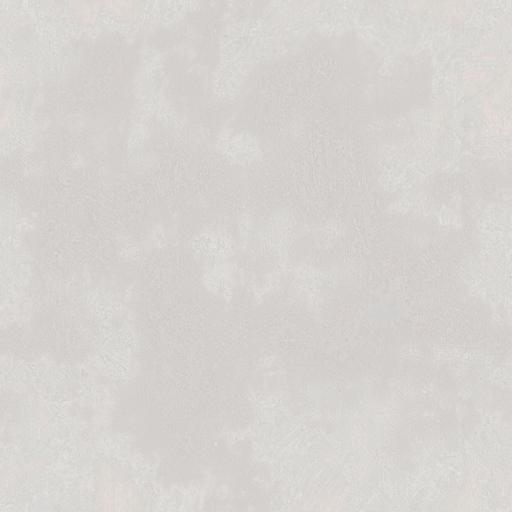
Tags: clean plaster rough wall white